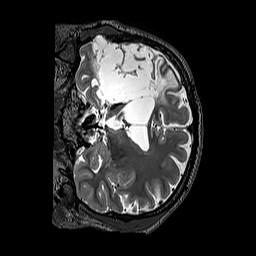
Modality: T2w
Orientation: coronal
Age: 40
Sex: male
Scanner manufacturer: siemens
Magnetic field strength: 3 T
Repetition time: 3.2 s
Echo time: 0.567 s